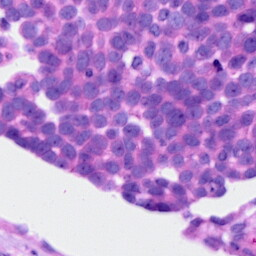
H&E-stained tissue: Ovarian